Question: I'm just trying to display some data in a listview box on Microsoft Visual Studio but whenever I do it's all jumbled together and cramped up. When I did small and big font it was the same result and I'm not sure how exactly to fix it.
This is the display code that I have:
'''
lvwPayroll.Items.Add("Total Number of Salaried Employees: " + salariedEmployees);
lvwPayroll.Items.Add("Total Annual Pay for Salaried Employees");
//ADD MORE
lvwPayroll.Items.Add("---------------------------------------------");
lvwPayroll.Items.Add("Total Number of Waged Employees: " + wagedEmployees);
lvwPayroll.Items.Add("Total Annual Pay for Waged Employees");
//ADD MORE
lvwPayroll.Items.Add("---------------------------------------------");
lvwPayroll.Items.Add("---------------------------------------------");
'''
and this is what it turns out to be:

Does anyone know why this is happening or how to fix it?
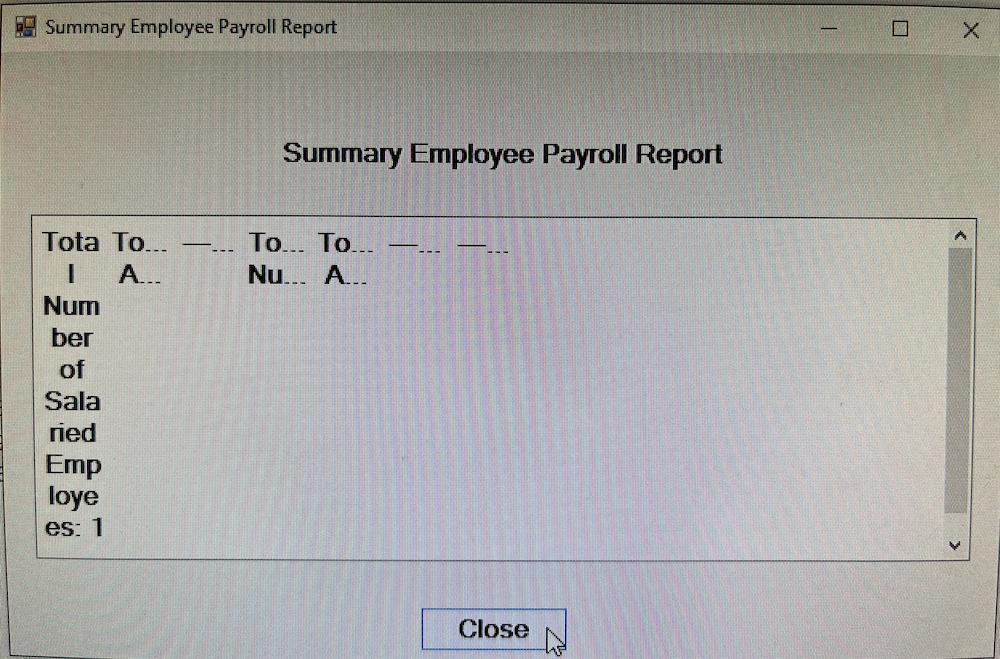
Answer: I agree with the comment by LarsTech. That said, yes I believe I do "know why this is happening and how to fix it". Unless you change it in the form designer, the default value for 'lvwPayroll.View' is probably 'LargeIcon'. What you are seeing is likely a rendering of 7 (one for each 'Item') that have an image, but have a very long title that's being squashed into the narrow width of the icon's rectangle.
---
Try setting the 'View' property to 'List'.
'''
lvwPayroll.View = View.List;
lvwPayroll.Items.Add("Total Number of Salaried Employees: " + salariedEmployees);
lvwPayroll.Items.Add("Total Annual Pay for Salaried Employees");
//ADD MORE
lvwPayroll.Items.Add("---------------------------------------------");
lvwPayroll.Items.Add("Total Number of Waged Employees: " + wagedEmployees);
lvwPayroll.Items.Add("Total Annual Pay for Waged Employees");
//ADD MORE
lvwPayroll.Items.Add("---------------------------------------------");
lvwPayroll.Items.Add("---------------------------------------------");
'''
<URL>